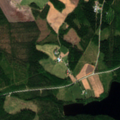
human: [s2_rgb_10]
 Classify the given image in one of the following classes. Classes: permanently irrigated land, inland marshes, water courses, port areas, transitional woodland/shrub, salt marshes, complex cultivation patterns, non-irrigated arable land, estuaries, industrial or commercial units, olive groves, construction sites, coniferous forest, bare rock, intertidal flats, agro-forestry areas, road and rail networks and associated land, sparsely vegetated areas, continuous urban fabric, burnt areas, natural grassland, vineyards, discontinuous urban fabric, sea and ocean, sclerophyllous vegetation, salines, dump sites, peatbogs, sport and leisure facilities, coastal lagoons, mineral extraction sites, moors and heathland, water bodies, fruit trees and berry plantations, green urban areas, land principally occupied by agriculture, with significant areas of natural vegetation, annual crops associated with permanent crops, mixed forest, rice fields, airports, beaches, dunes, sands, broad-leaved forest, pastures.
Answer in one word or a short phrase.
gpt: land principally occupied by agriculture, with significant areas of natural vegetation, coniferous forest, mixed forest